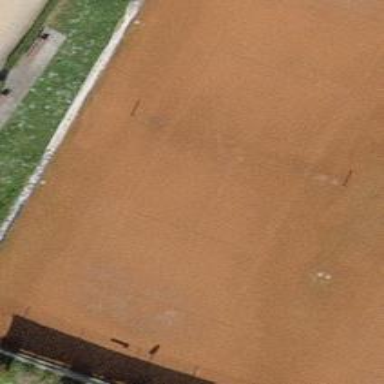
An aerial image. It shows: Sandy tennis court on pitch designated for leisure land.